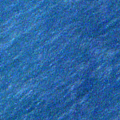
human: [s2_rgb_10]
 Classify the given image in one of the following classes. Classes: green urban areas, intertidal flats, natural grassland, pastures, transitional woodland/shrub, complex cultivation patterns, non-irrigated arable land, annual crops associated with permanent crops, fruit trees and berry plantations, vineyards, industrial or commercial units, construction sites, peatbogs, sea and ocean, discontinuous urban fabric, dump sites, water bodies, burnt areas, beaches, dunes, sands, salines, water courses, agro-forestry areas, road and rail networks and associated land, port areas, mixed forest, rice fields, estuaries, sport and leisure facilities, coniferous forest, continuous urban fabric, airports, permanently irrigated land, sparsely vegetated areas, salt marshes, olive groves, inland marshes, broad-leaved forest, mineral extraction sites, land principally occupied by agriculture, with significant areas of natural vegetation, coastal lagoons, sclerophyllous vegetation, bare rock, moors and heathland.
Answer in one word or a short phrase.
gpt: sea and ocean